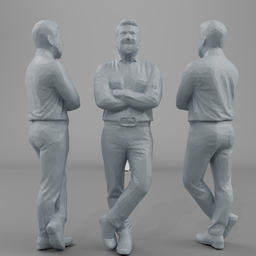
Label: people